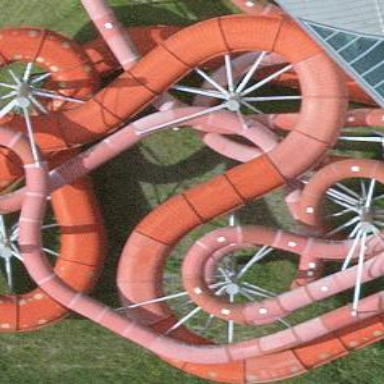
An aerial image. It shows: Water slide attraction.